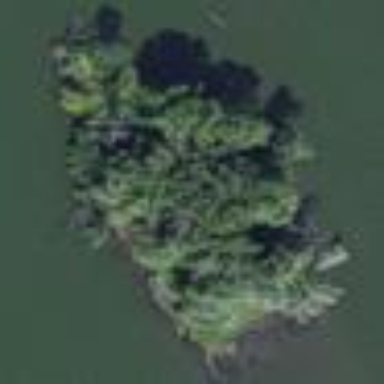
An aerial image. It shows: Islet.